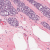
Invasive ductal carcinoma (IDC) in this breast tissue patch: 0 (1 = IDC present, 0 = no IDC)